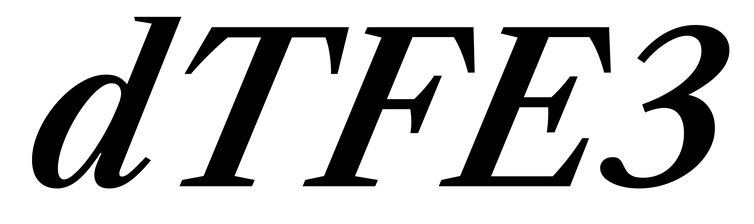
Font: LibreCaslonText-Italic_SemiBold_Italic